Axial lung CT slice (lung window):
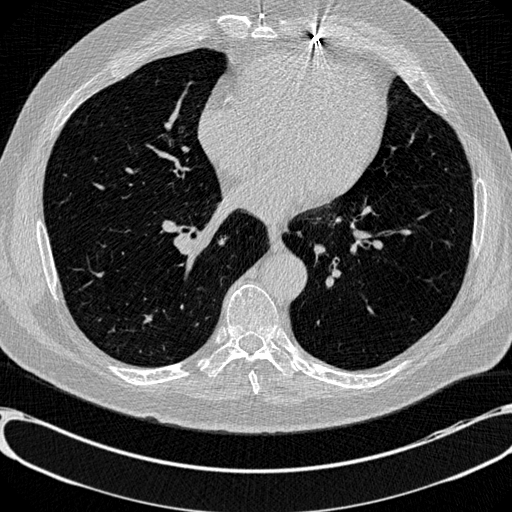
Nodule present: no